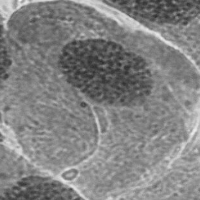
Label: prophase